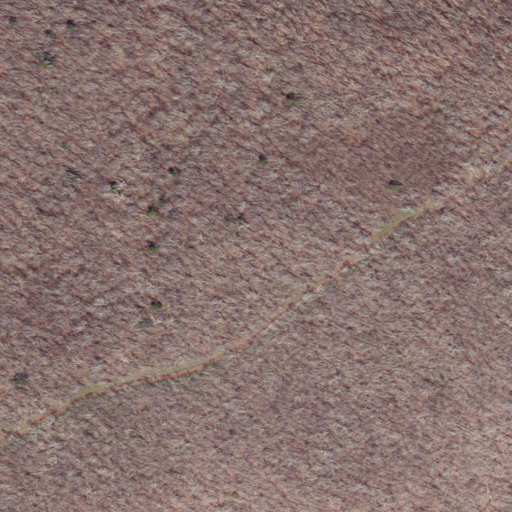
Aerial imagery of mountain in Virginia named Flat Top Mountain containing deciduous forest, shrub, and grassland